Field crop: maize
Growth stage: 2
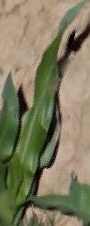
Species: maize